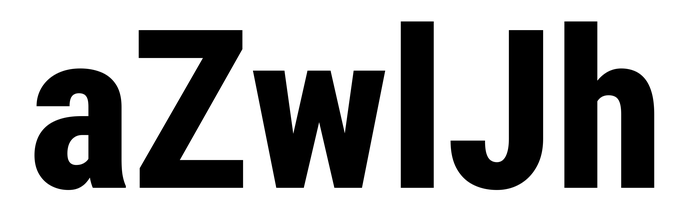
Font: Roboto_Condensed_ExtraBold